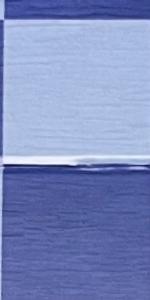
Label: Empty